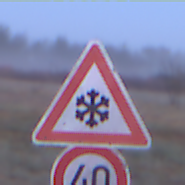
Verkehrszeichen: SchneeOderEisglaette
Zusatzzeichen unten: Geschwindigkeit40
Umgebung: Outdoor, Nature
Tageszeit: SunriseSunset
Wetter: Clear
Licht: Natural
Jahreszeit: NotSpecified
Kontrast: LowContrast